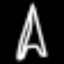
Label: The Eiffel Tower